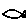
Label: fish